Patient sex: M
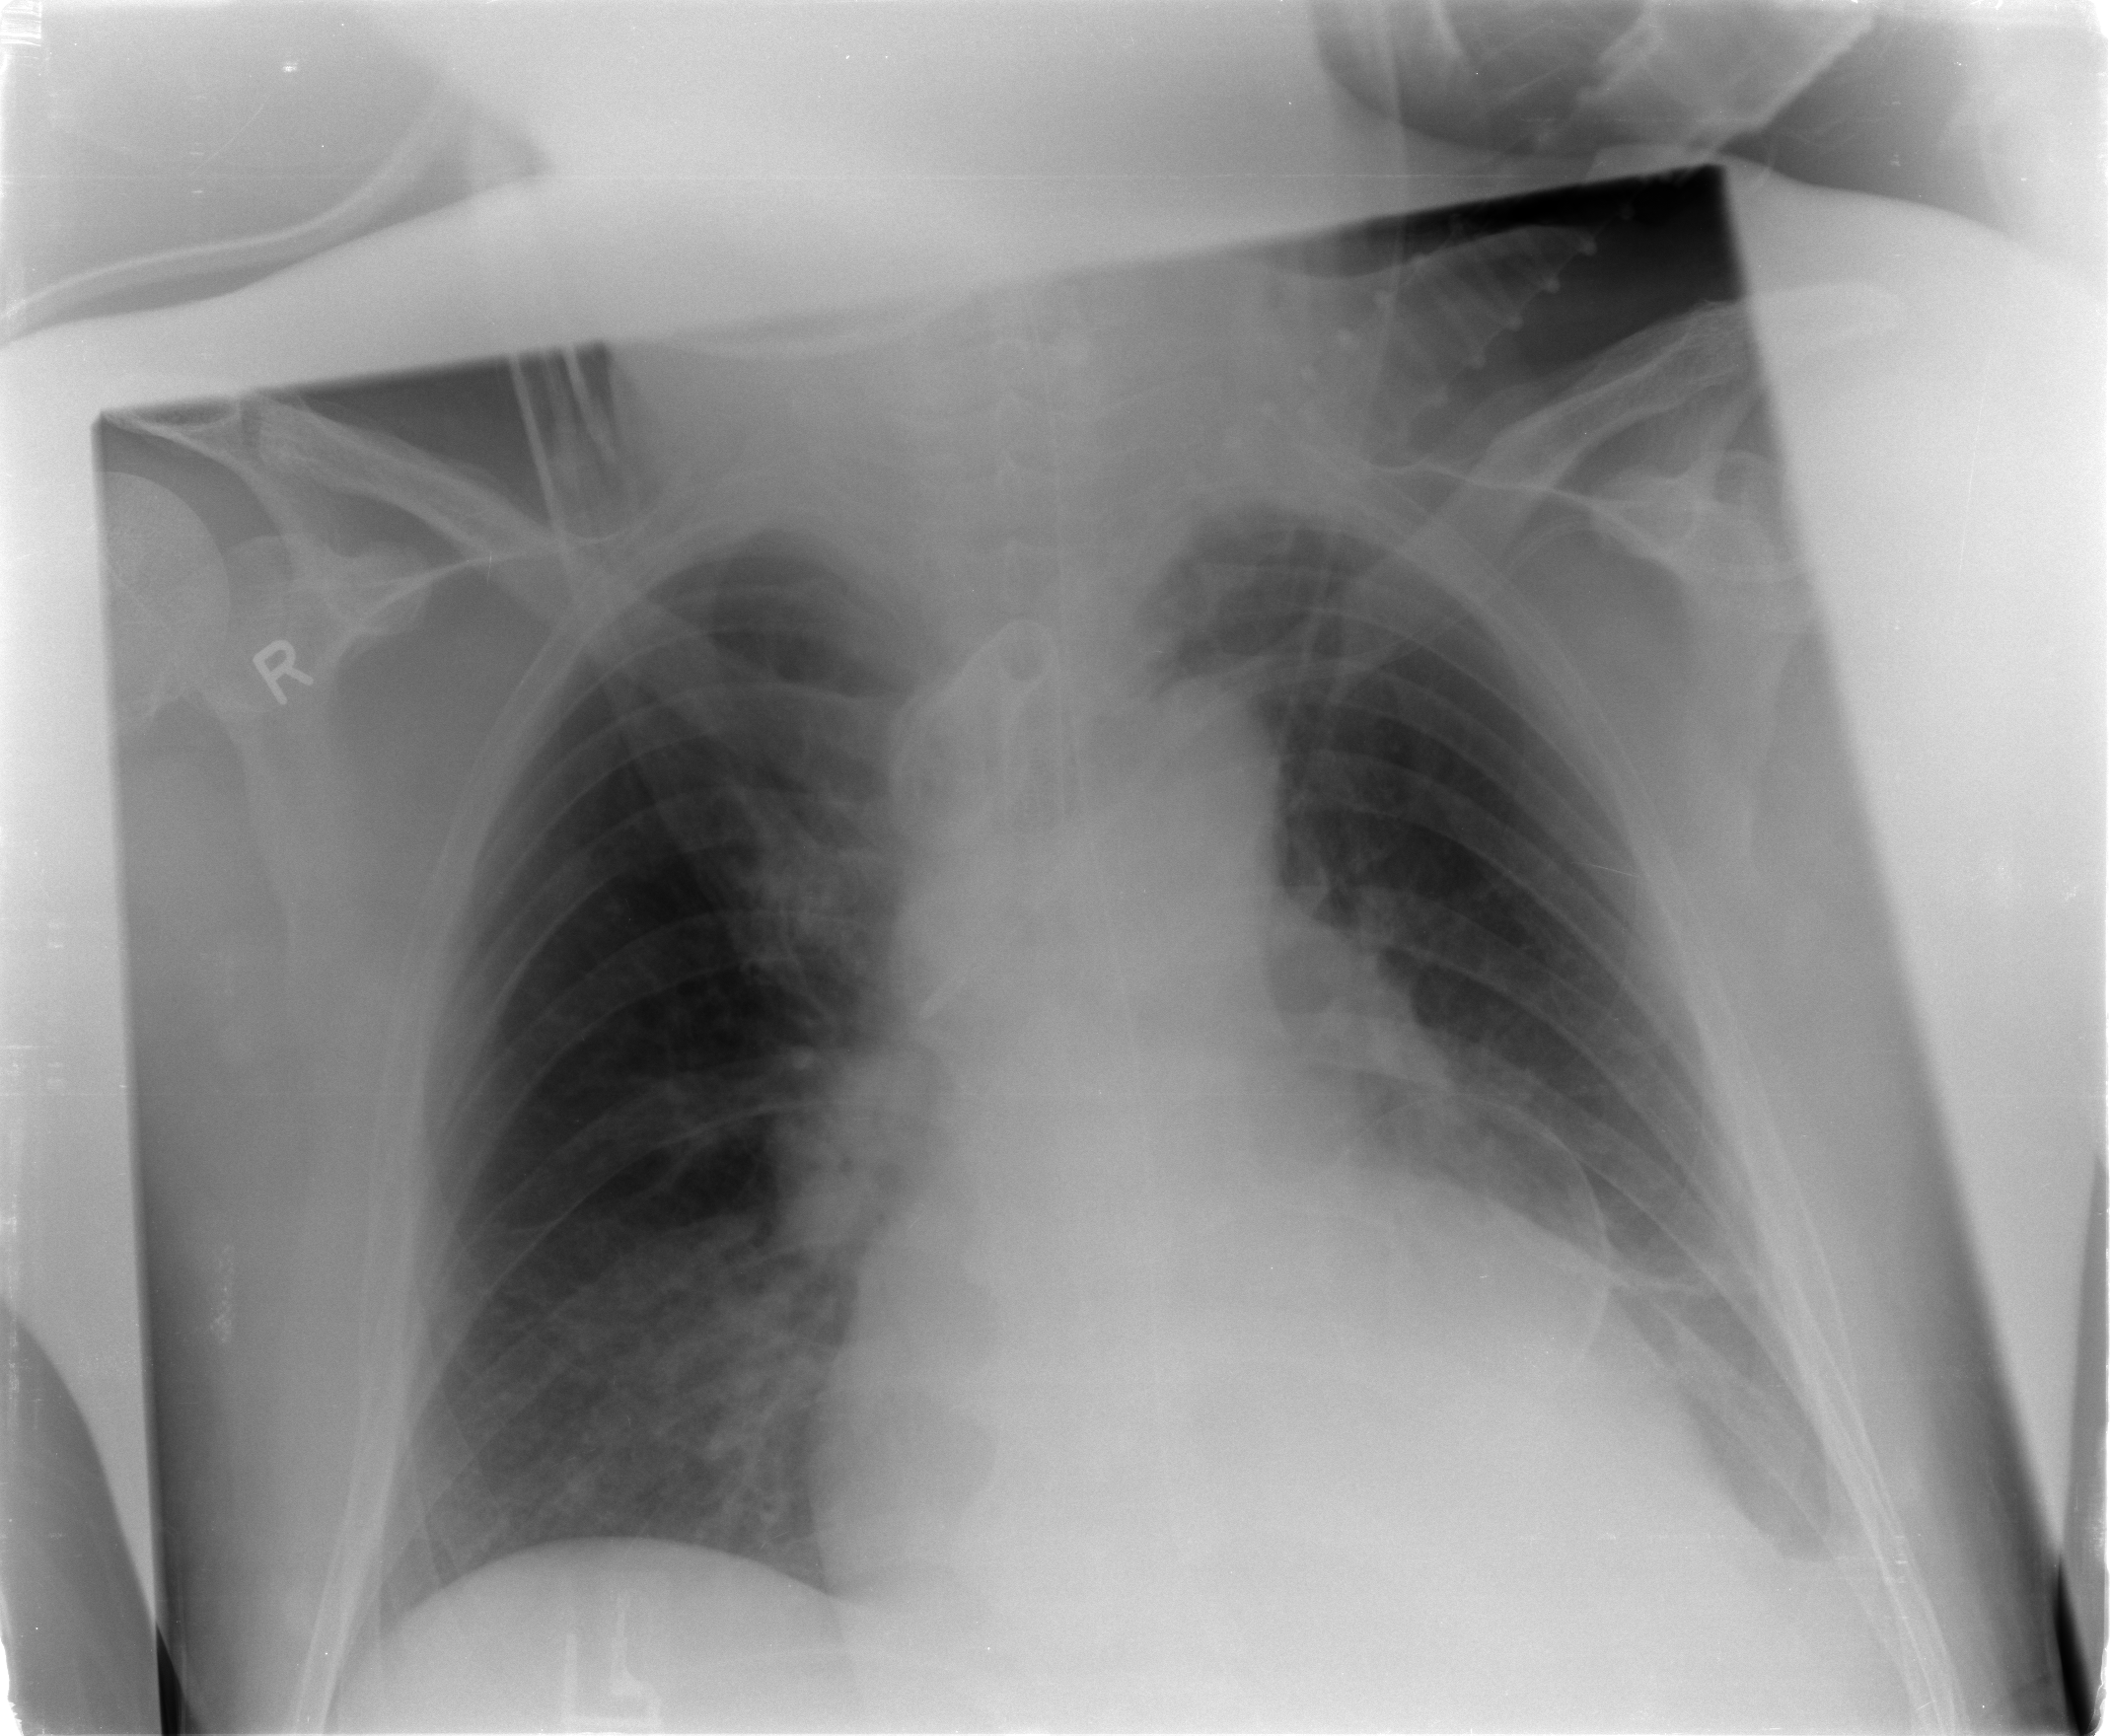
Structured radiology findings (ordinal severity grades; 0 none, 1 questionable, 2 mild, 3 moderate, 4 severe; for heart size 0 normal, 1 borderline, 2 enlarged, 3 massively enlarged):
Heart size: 2
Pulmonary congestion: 0
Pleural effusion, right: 0
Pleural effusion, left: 1
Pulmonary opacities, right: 1
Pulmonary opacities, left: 1
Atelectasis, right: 2
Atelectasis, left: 2